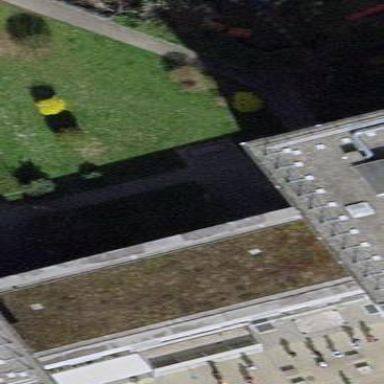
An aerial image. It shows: Public building used as office.